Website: apple
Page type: cross-sells
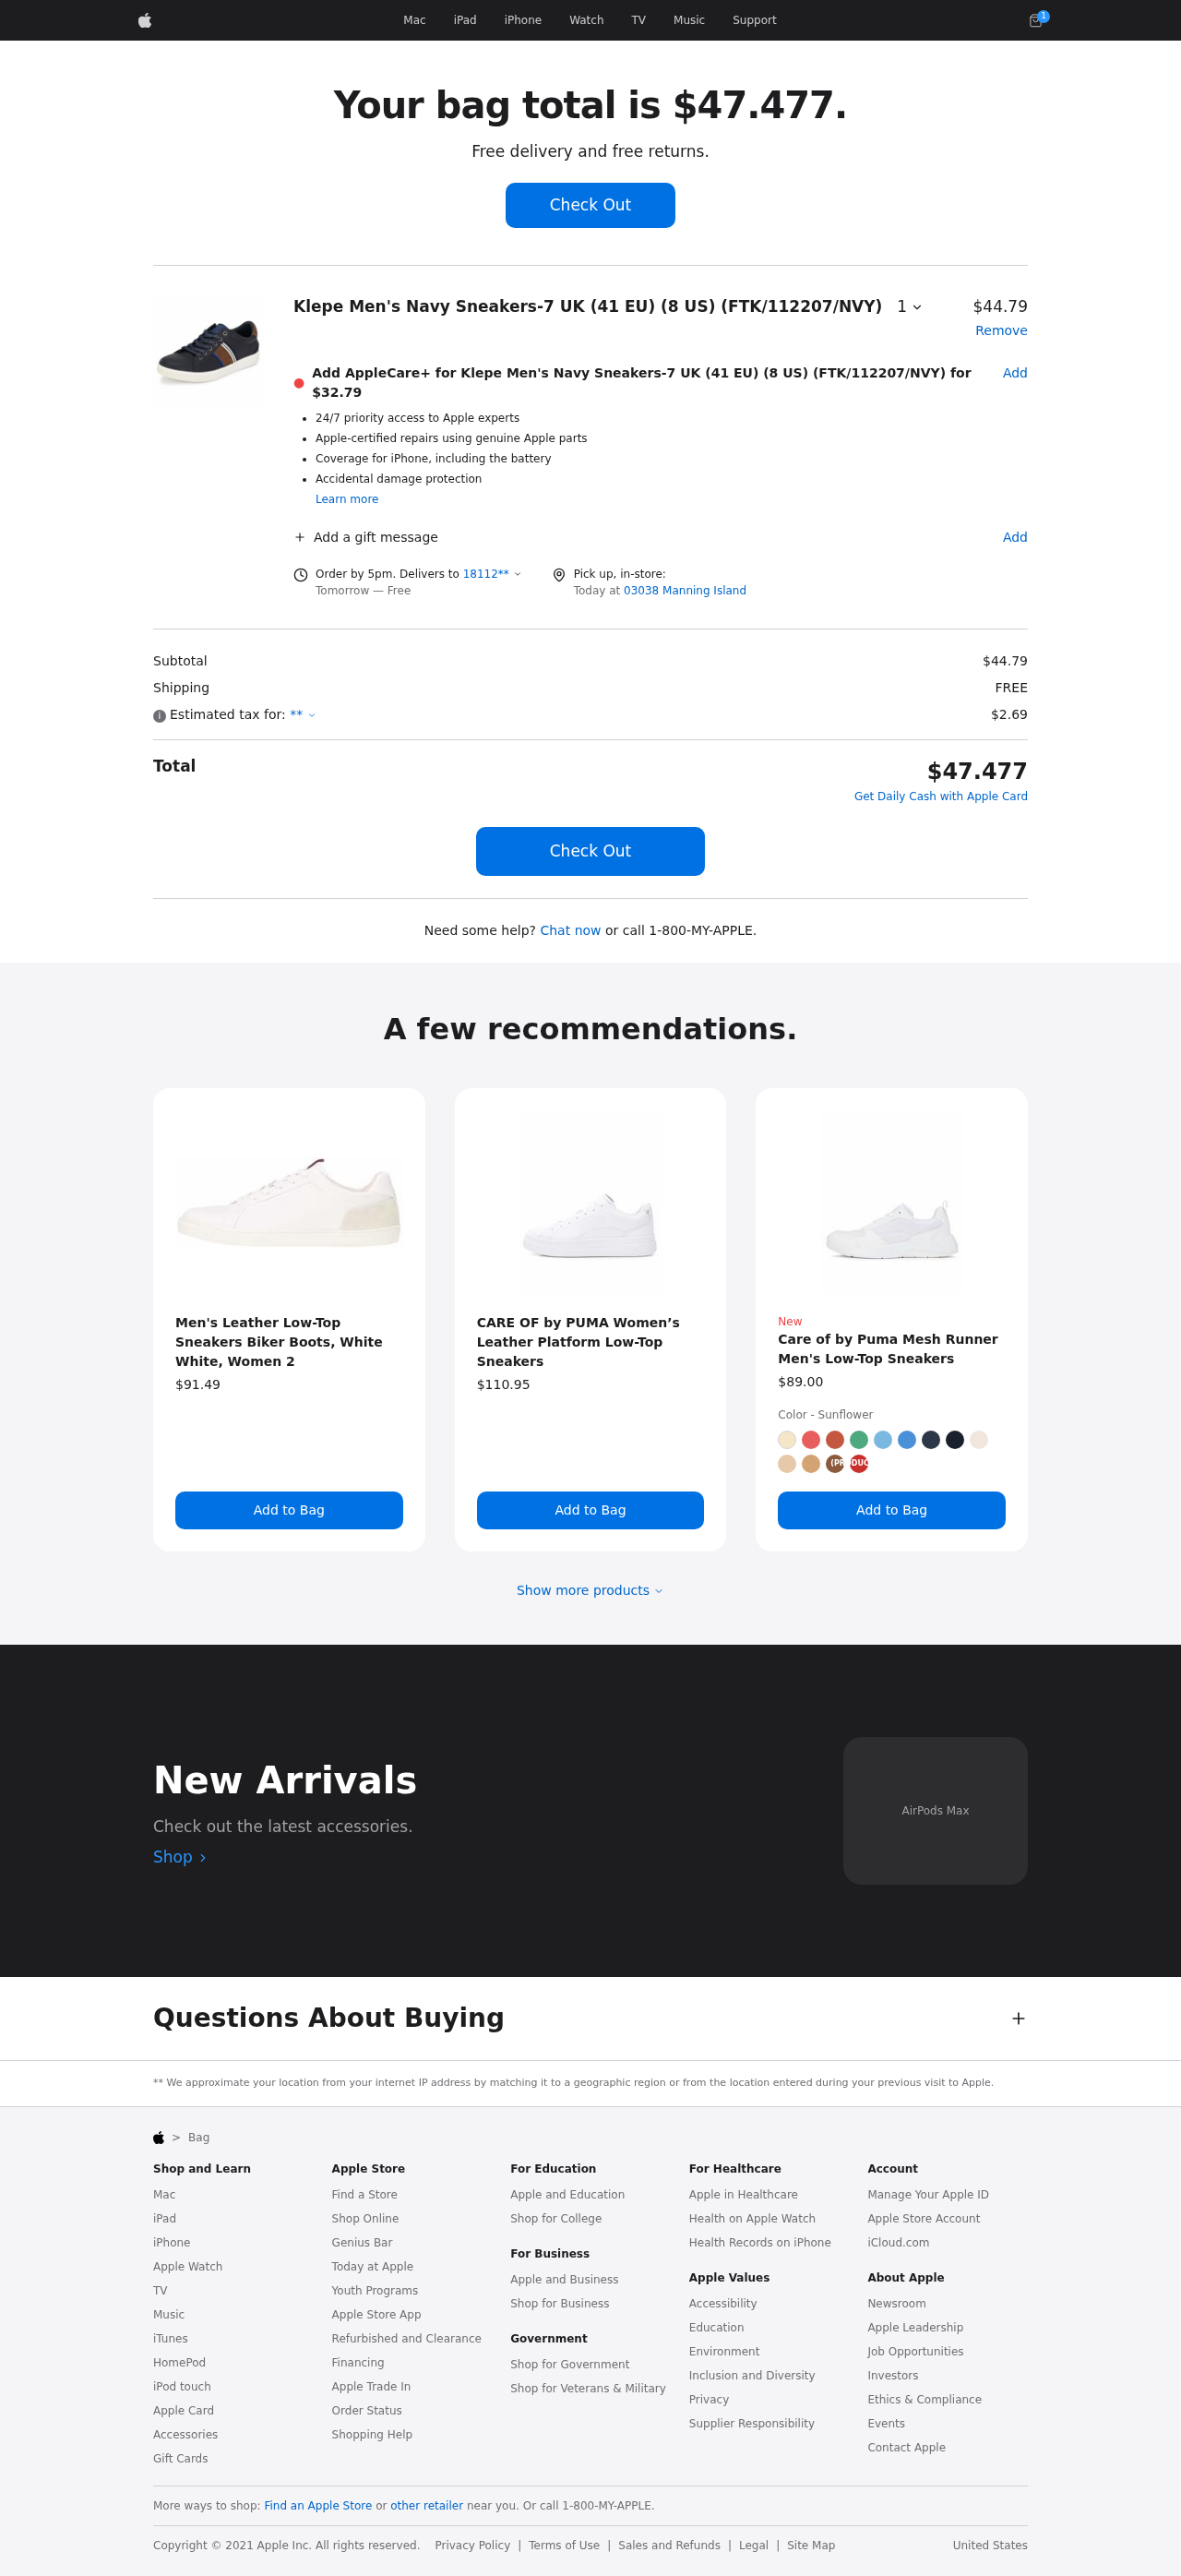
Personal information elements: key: PII_LOCATION1_STREET
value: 03038 Manning Island
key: PII_POSTCODE
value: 18112
Product elements: key: PRODUCT1_NAME
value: Klepe Men's Navy Sneakers-7 UK (41 EU) (8 US) (FTK/112207/NVY)
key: PRODUCT1_PRICE
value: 44.79
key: PRODUCT1_QUANTITY
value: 1
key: PRODUCT2_NAME
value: Men's Leather Low-Top Sneakers Biker Boots, White White, Women 2
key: PRODUCT2_PRICE
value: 91.49
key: PRODUCT3_NAME
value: CARE OF by PUMA Women’s Leather Platform Low-Top Sneakers
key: PRODUCT3_PRICE
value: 110.95
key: PRODUCT4_NAME
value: Care of by Puma Mesh Runner Men's Low-Top Sneakers
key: PRODUCT4_PRICE
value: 89
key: PRODUCT5_PRICE
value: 32.79
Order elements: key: ORDER_NUM_ITEMS
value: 1
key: ORDER_TOTAL
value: $47.477
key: ORDER_TOTAL
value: Your bag total is $47.477.
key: ORDER_DELIVERY_DATE
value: Tomorrow — Free
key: ORDER_SUBTOTAL
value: $44.79
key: ORDER_SHIPPING_COST
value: FREE
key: ORDER_TAX
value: $2.69